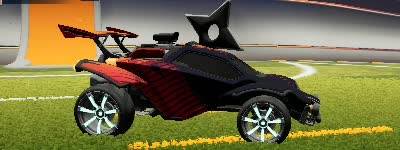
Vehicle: octane